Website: bh-photo
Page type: billing-address
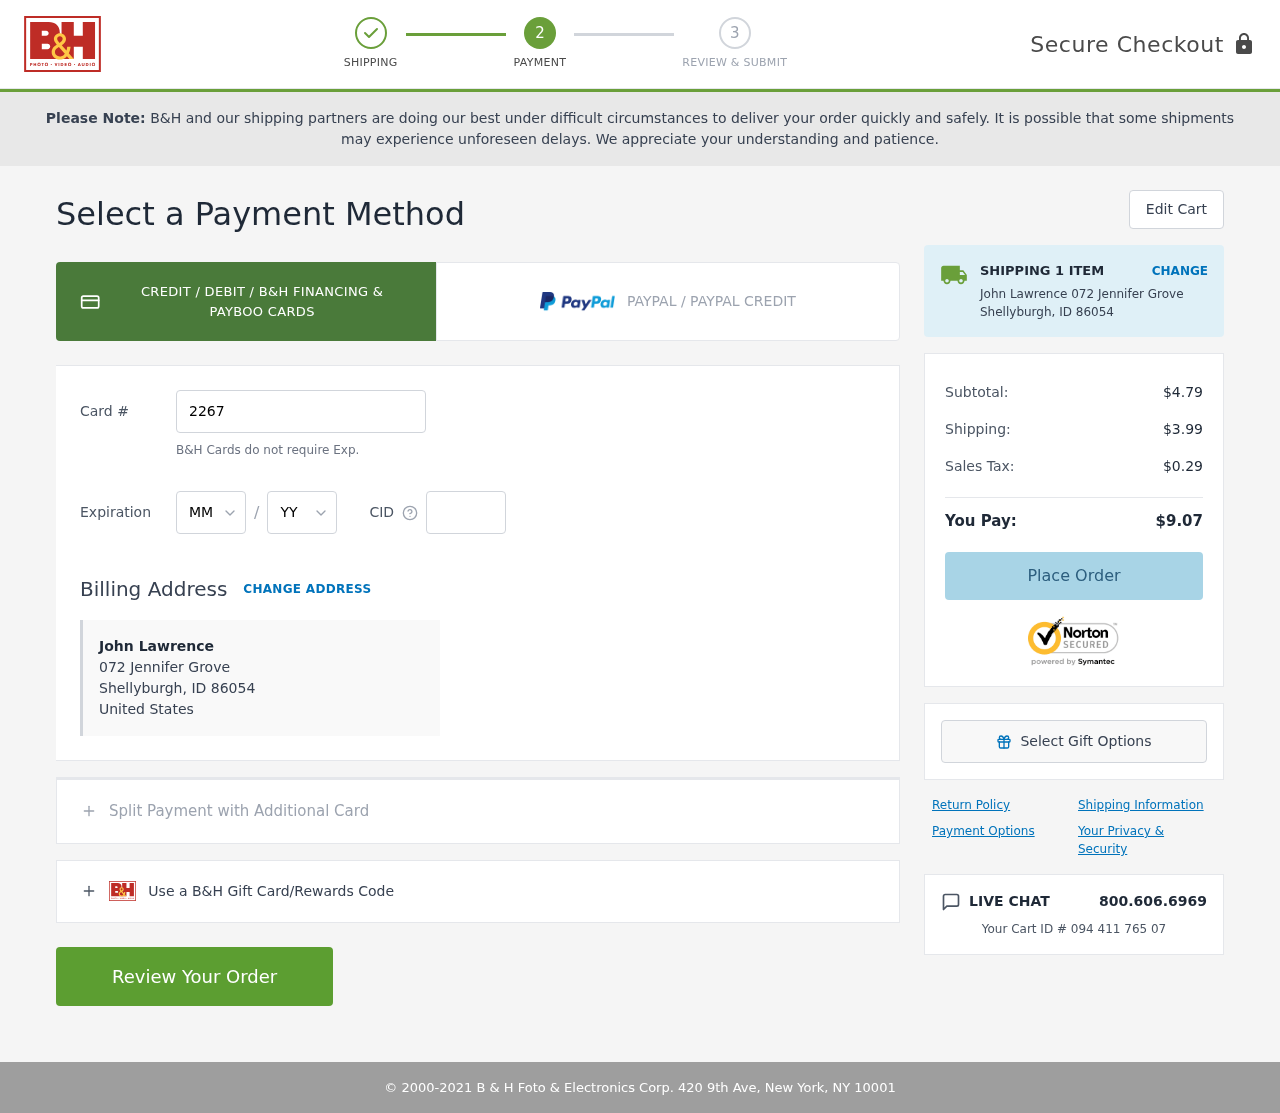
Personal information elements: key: PII_CARD_CVV
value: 889
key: PII_CARD_EXPIRY_MONTH
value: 10
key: PII_CARD_EXPIRY_YEAR
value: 28
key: PII_CARD_NUMBER
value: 2267 5899 1701 8133
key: PII_CITY
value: Shellyburgh
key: PII_COUNTRY
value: United States
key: PII_FULLNAME
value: John Lawrence
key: PII_POSTCODE
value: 86054
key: PII_STATE_ABBR
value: ID
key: PII_STREET
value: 072 Jennifer Grove
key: PII_FULLNAME2
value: John Lawrence
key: PII_CITY_STATE
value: Shellyburgh, ID
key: PII_POSTCODE_FULL
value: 86054
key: PII_POSTCODE_NUMERIC
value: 86054
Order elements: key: ORDER_NUM_ITEMS
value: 1
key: ORDER_SUBTOTAL
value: $4.79
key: ORDER_SHIPPING_COST
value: $3.99
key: ORDER_TAX
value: $0.29
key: ORDER_TOTAL
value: $9.07
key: ORDER_ID
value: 094 411 765 07